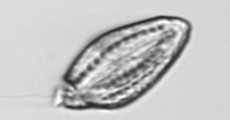
Label: Katodinium_or_Torodinium